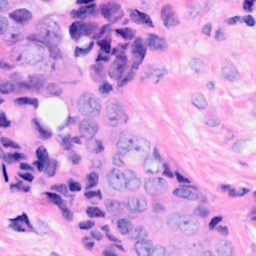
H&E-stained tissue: Breast